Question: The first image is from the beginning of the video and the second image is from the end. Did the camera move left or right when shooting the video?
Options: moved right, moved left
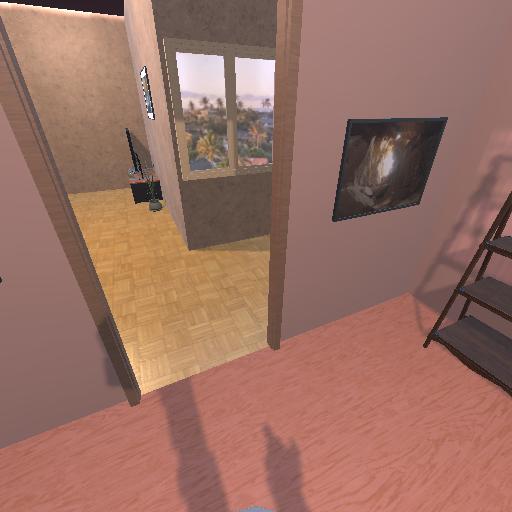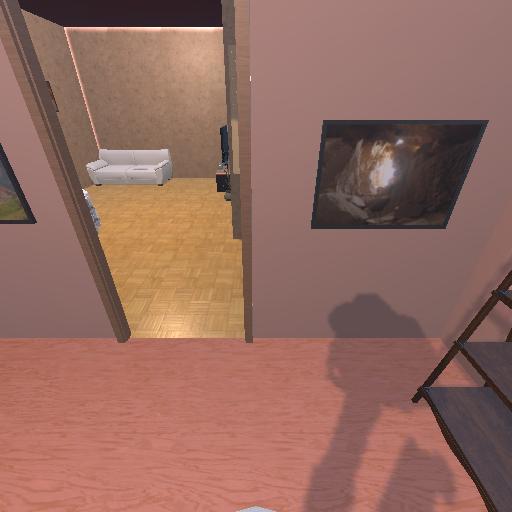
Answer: moved right